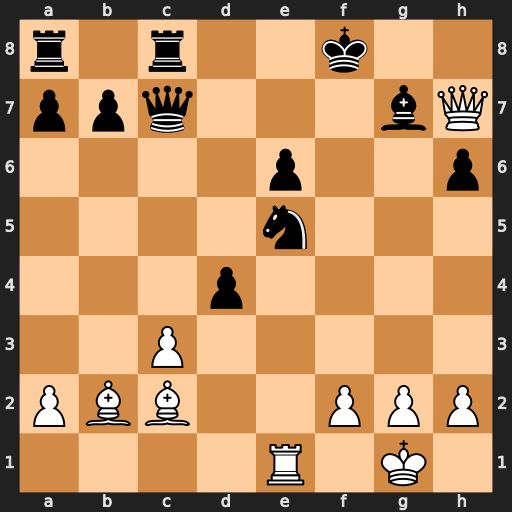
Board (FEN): r1r2k2/ppq3bQ/4p2p/4n3/3p4/2P5/PBB2PPP/4R1K1
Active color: w
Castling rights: -
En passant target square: -
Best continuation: Ba3+ Kf7 Bd1 Rh8 Bh5+ Kf6 Qe4